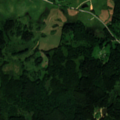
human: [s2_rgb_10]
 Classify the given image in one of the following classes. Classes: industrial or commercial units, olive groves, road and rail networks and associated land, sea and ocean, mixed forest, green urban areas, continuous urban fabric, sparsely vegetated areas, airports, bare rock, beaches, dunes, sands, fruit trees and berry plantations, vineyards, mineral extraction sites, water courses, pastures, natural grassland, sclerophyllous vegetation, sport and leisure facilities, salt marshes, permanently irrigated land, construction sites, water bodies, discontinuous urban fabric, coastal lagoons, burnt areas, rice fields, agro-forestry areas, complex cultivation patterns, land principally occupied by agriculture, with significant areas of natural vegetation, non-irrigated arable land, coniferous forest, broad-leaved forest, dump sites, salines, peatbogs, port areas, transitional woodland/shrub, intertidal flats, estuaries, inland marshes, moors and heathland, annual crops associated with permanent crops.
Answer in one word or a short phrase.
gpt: land principally occupied by agriculture, with significant areas of natural vegetation, mixed forest